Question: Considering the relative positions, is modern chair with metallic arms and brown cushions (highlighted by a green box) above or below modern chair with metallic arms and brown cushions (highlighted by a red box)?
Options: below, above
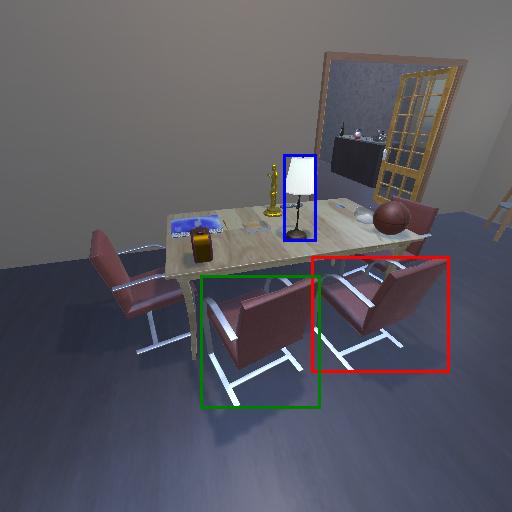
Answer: below